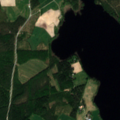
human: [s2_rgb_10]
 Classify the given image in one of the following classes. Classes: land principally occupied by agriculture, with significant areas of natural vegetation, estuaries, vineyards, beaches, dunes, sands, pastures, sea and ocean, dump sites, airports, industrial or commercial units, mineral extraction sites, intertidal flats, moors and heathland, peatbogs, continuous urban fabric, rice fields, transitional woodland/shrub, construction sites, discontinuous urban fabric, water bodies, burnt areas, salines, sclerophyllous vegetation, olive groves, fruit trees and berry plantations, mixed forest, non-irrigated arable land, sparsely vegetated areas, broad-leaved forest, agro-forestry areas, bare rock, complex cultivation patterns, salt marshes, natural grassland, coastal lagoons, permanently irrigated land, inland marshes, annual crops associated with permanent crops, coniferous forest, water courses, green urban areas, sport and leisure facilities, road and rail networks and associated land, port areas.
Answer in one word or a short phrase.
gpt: land principally occupied by agriculture, with significant areas of natural vegetation, mixed forest, water bodies